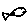
Label: fish